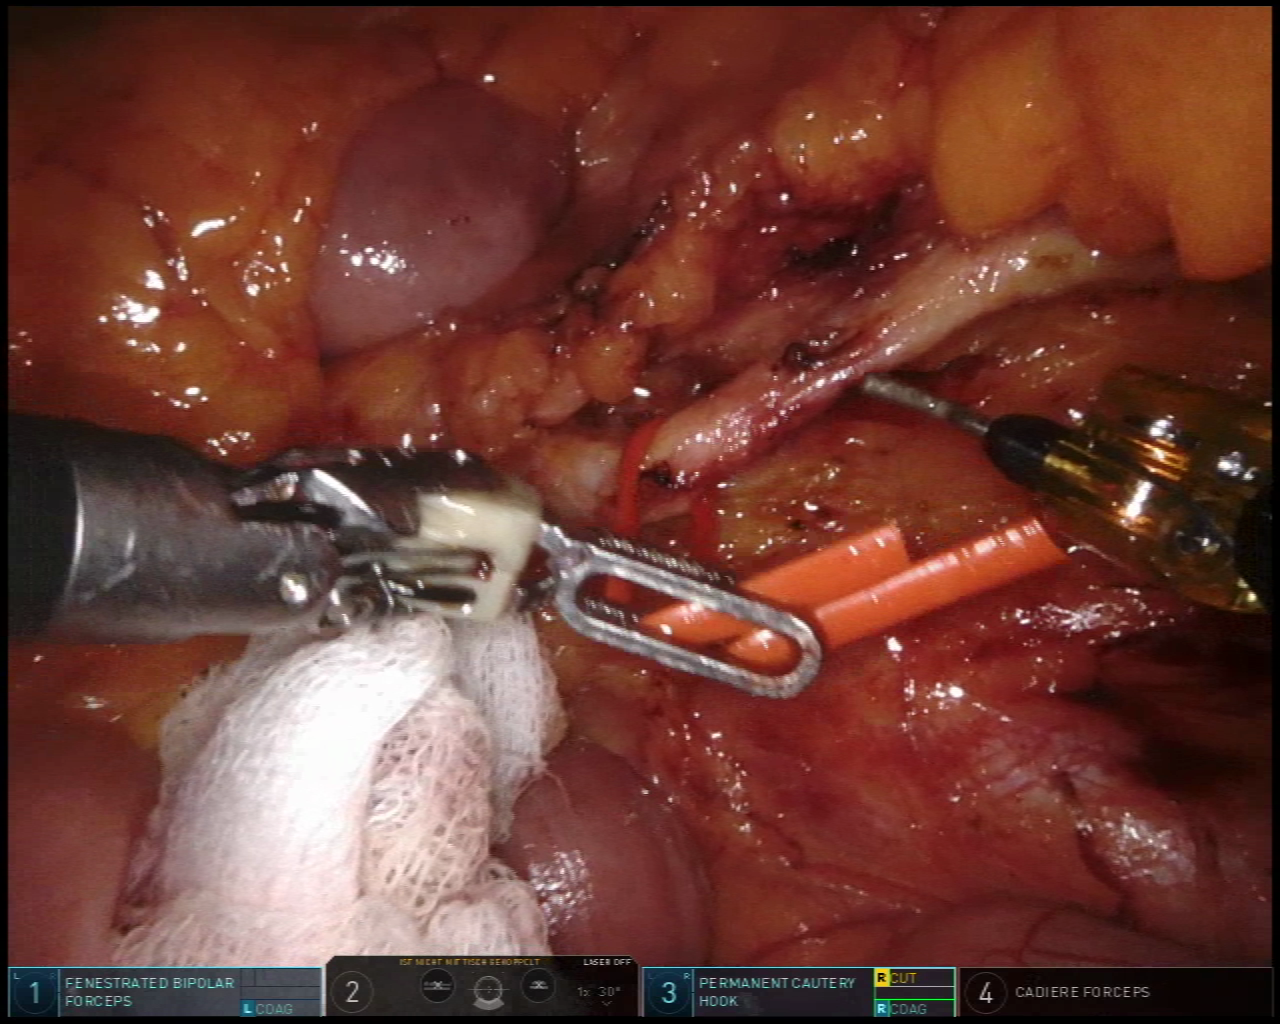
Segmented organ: small_intestine
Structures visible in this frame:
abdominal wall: no
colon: no
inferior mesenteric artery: yes
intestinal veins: no
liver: no
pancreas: no
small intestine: yes
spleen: no
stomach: no
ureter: yes
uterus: no
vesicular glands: no